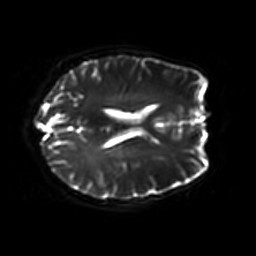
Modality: DWI
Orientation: axial
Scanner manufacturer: philips
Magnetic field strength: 7 T
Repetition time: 9.612 s
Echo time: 0.073 s